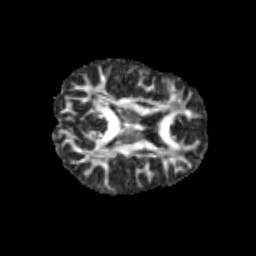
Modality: FA
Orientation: axial
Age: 9
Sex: male
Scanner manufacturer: siemens
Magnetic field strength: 3 T
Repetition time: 3.8 s
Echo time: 0.07 s